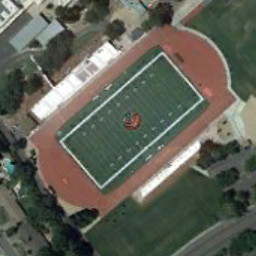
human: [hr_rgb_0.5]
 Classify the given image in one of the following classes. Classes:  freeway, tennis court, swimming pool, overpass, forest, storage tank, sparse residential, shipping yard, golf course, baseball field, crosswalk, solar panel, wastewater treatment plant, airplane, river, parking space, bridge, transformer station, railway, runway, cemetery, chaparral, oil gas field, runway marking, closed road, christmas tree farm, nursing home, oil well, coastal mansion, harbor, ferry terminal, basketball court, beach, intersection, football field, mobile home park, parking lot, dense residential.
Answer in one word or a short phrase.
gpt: football field